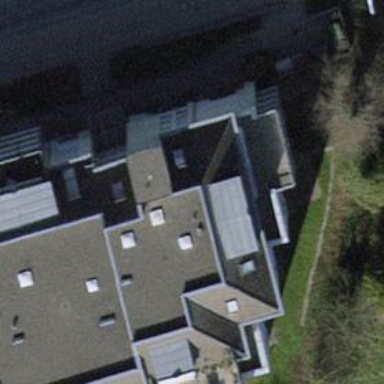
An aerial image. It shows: Veterinary facility.